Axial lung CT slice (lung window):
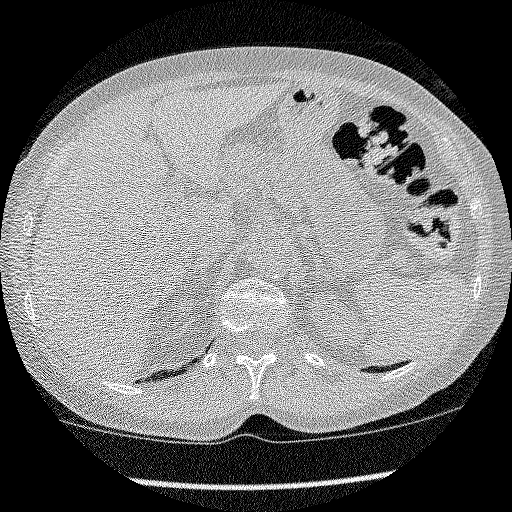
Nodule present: no